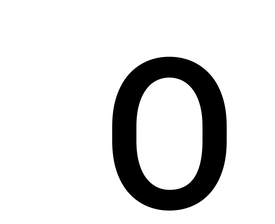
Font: Roboto_Condensed_Regular